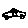
Label: car